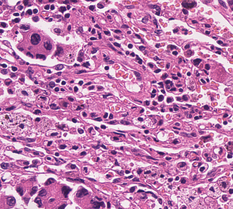
Tumor epithelial tissue: yes
Tumor-associated stroma tissue: yes
Normal tissue: no